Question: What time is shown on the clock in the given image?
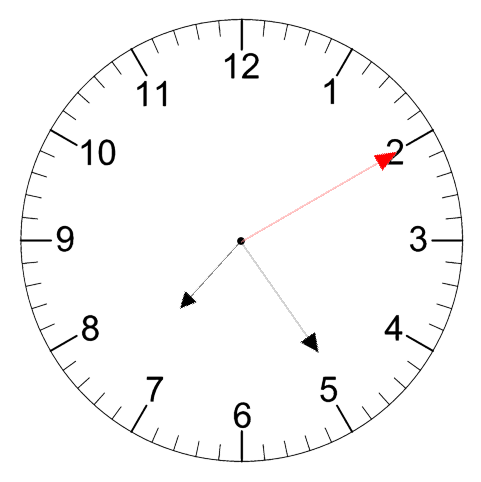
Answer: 07:24:10